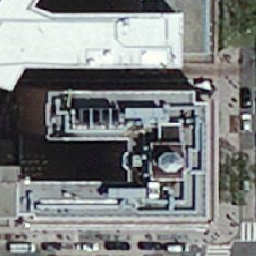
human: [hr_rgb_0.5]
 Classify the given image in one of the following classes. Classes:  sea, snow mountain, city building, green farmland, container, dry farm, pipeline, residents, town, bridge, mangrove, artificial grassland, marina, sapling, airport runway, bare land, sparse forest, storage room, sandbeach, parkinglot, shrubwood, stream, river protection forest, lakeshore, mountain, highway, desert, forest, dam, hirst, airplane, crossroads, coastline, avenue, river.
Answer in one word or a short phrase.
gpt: city building